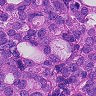
Metastatic tissue present: yes